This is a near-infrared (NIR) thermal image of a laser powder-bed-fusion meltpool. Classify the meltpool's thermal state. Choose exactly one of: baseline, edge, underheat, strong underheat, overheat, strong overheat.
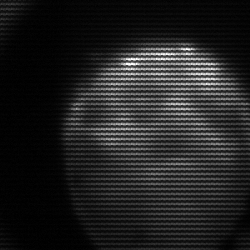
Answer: edge